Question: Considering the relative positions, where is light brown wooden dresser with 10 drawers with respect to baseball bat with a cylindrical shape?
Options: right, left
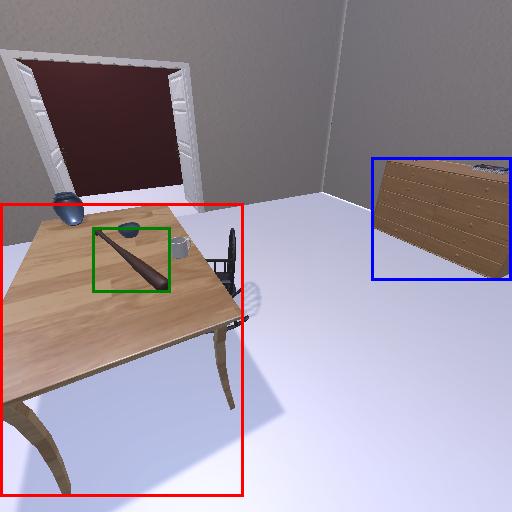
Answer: right